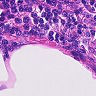
Metastatic tissue present: no